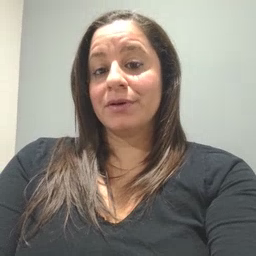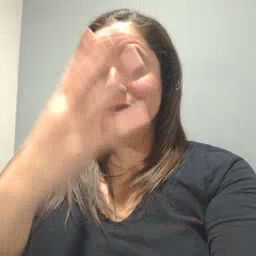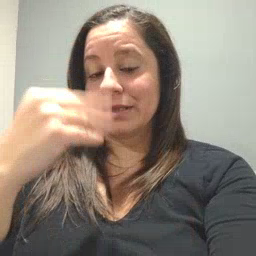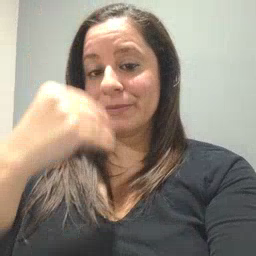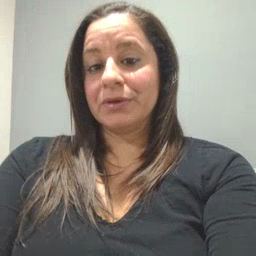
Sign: sleepy